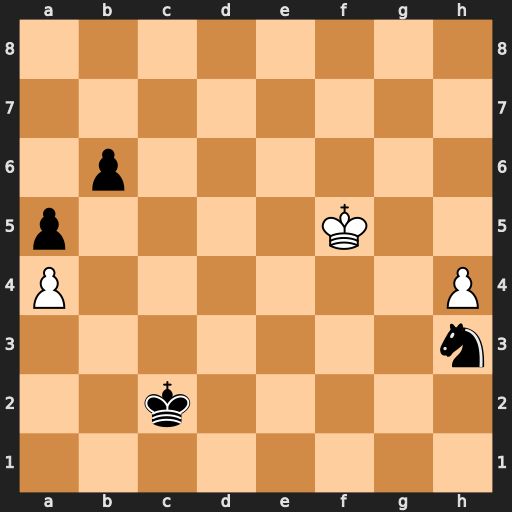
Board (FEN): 8/8/1p6/p4K2/P6P/7n/2k5/8
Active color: w
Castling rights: -
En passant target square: -
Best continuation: h5 Nf2 h6